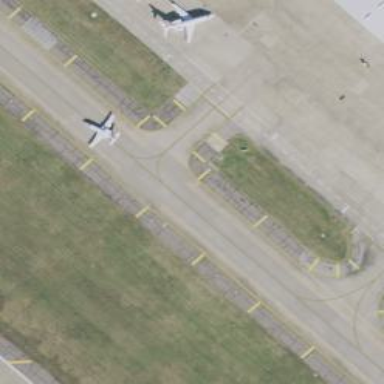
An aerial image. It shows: Image of taxiway at airport.